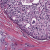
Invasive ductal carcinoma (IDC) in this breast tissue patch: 0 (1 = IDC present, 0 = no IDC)